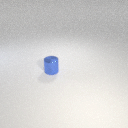
small blue metal cylinder